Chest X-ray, PA view. Patient: 25 years old, sex M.
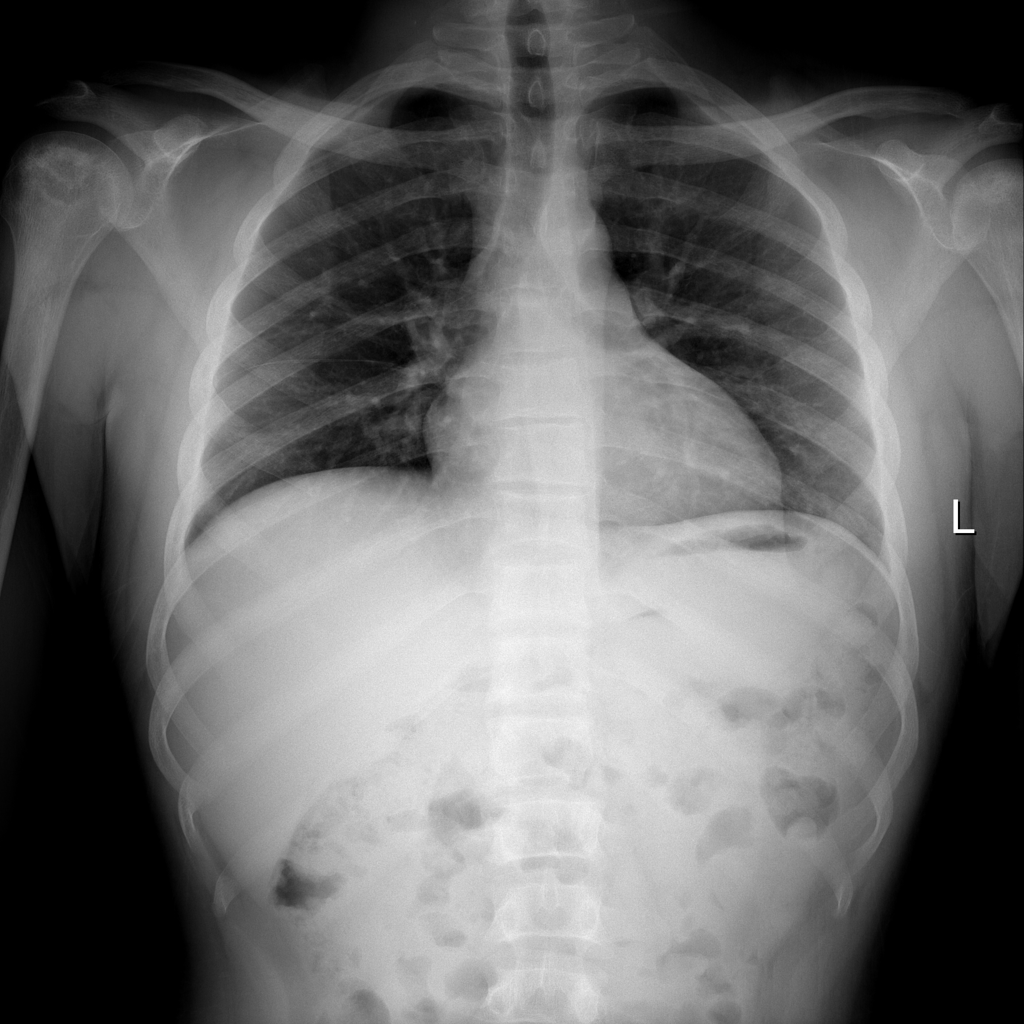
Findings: No Finding